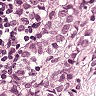
Metastatic tissue present: yes